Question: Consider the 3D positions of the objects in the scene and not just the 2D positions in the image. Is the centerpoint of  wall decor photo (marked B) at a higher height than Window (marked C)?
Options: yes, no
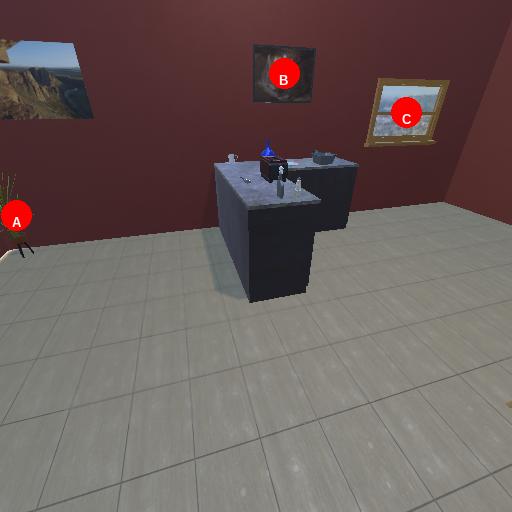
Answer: yes